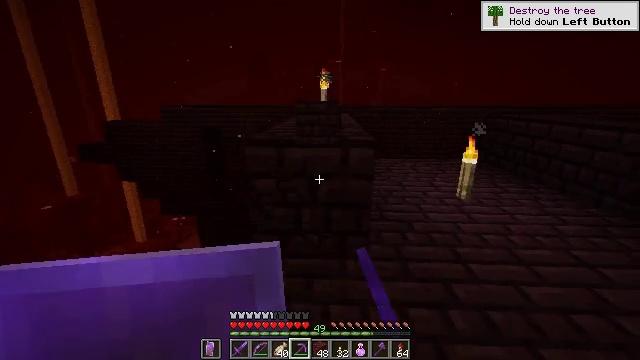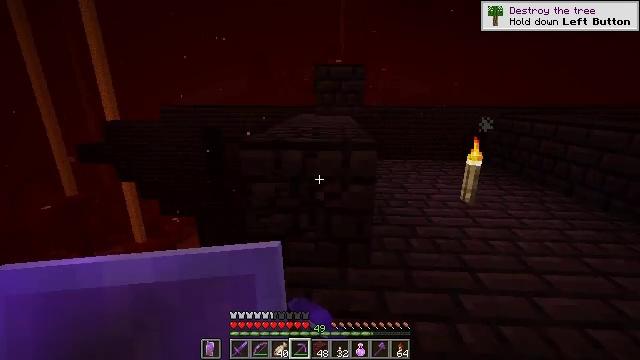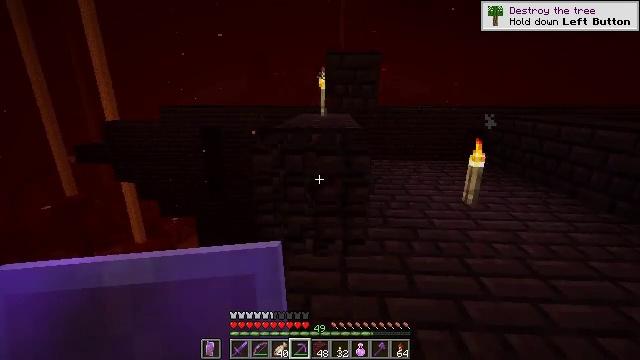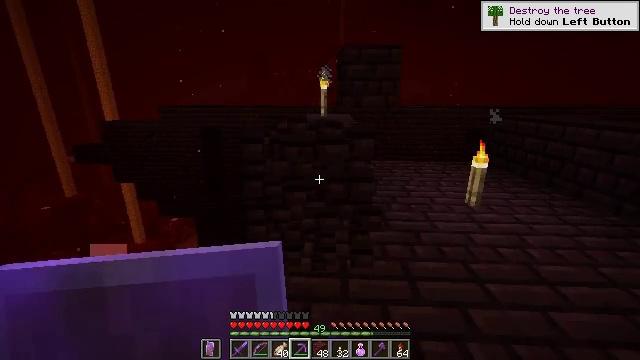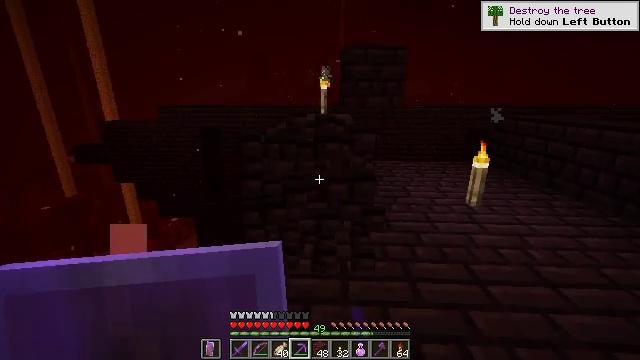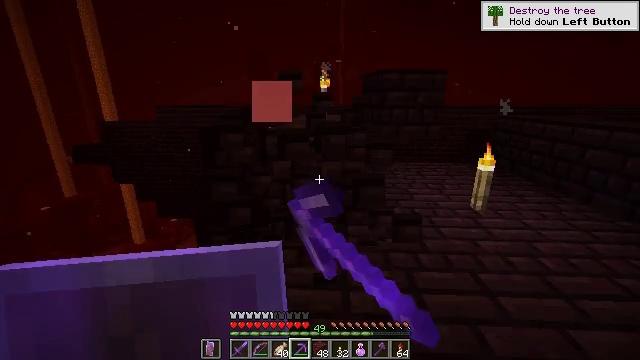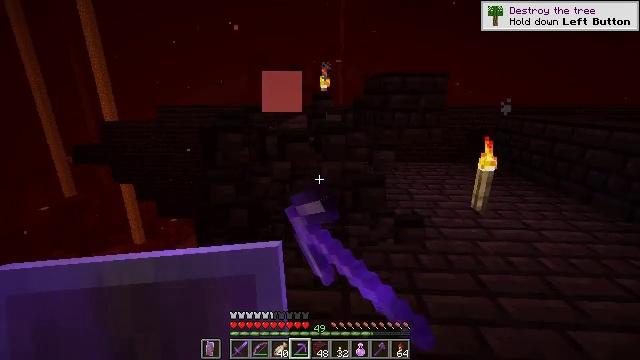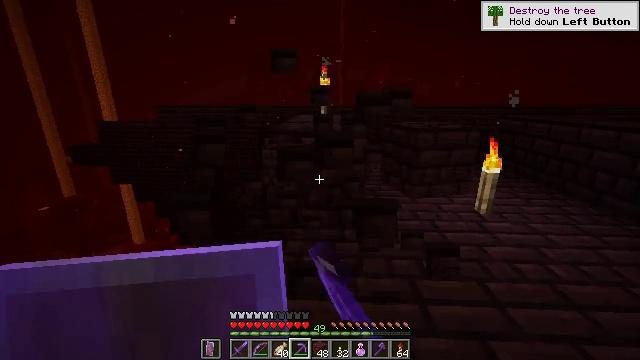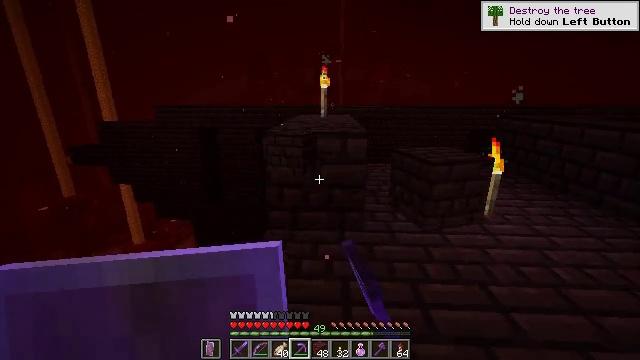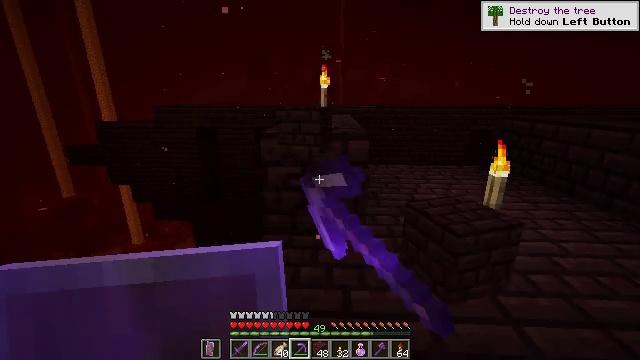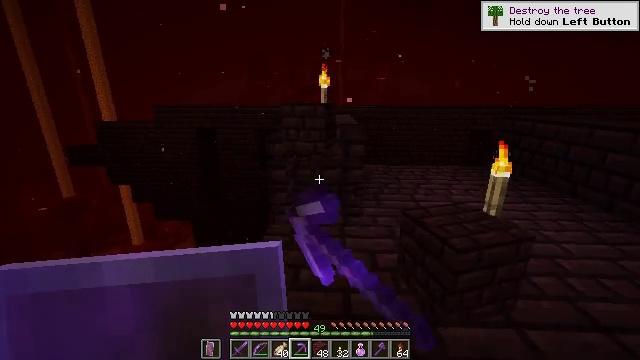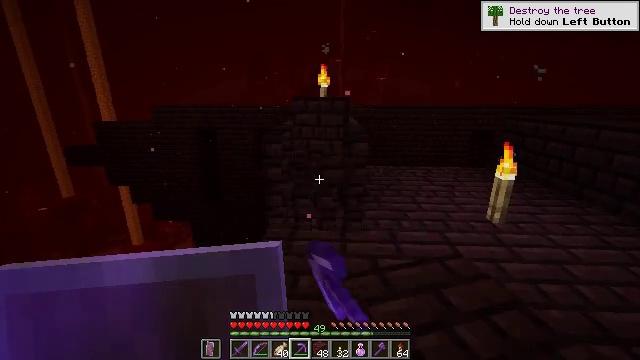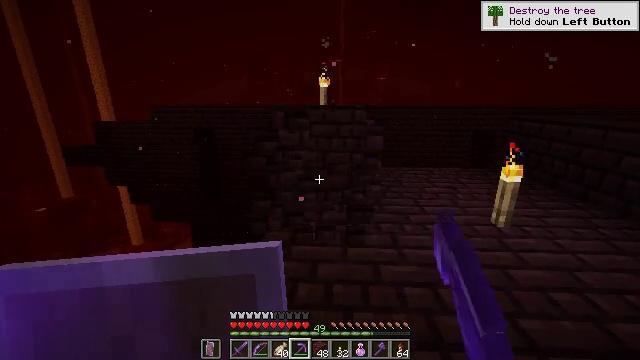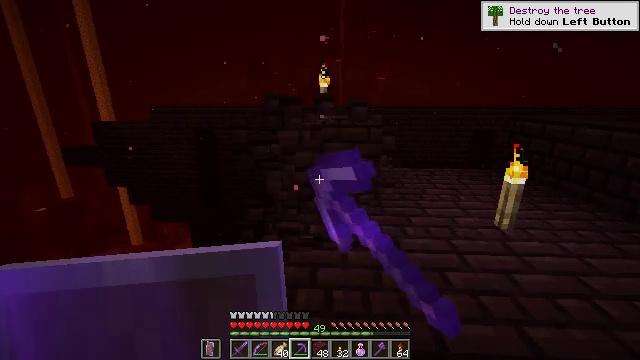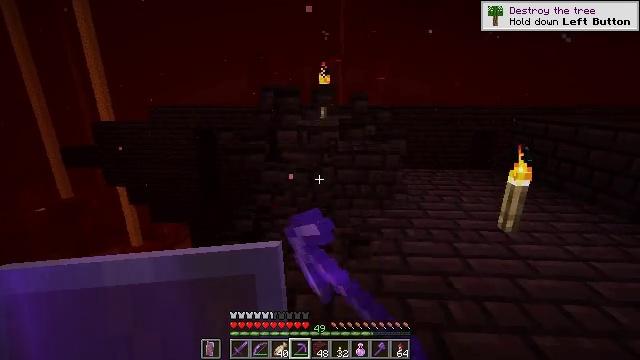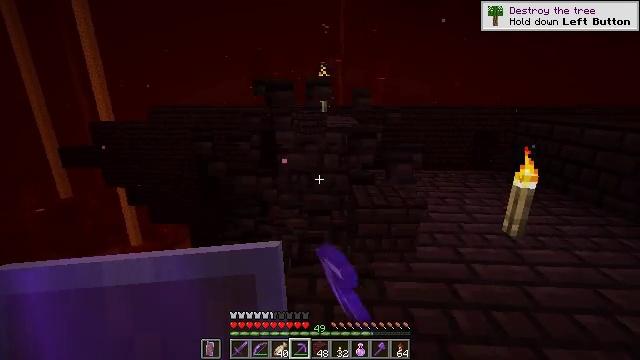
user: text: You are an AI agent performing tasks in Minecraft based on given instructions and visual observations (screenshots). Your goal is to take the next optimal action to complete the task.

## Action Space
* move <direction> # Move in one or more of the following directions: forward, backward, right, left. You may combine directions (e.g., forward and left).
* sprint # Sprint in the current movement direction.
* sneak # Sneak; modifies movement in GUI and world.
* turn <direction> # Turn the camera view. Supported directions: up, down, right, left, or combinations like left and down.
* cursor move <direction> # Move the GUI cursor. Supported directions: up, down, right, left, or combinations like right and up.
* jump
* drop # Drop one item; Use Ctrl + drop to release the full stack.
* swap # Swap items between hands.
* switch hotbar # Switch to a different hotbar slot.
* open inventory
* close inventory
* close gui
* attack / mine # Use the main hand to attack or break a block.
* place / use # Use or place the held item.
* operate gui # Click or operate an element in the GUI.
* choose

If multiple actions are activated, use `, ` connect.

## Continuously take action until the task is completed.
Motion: motion action
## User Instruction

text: Gather some nether bricks.
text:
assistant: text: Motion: move forward, sneak, attack / mine
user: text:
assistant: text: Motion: move forward, sneak, attack / mine
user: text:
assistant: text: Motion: move forward, sneak, attack / mine
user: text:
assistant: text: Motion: move forward, sneak, attack / mine
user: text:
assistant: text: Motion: move forward, sneak, attack / mine
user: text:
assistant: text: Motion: move forward, sneak, attack / mine
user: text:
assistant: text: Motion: move forward, sneak, attack / mine
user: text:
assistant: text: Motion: move forward, sneak, attack / mine
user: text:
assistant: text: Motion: move forward, sneak, attack / mine
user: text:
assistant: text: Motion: move forward, sneak, attack / mine
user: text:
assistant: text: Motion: move forward, sneak, attack / mine
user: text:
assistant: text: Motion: move forward, sneak, attack / mine
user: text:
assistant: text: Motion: move forward, sneak, attack / mine
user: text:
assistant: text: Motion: move forward, sneak, attack / mine
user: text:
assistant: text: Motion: move forward, sneak, attack / mine
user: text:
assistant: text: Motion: move forward, sneak
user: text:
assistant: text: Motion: move forward, sneak
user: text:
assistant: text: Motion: move forward, sneak
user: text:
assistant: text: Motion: move forward, sneak
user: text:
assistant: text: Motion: move forward, sneak
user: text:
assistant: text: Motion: move forward, sneak
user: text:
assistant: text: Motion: move forward, sneak
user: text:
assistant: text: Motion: move forward, sneak
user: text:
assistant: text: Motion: move forward, sneak
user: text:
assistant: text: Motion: move forward, sneak
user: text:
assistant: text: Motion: move forward, sneak
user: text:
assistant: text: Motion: move forward, sneak, turn down
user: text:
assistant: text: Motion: move forward, sneak, turn right and down
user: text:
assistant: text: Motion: move forward, sneak, turn right and down
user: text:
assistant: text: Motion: move forward, sneak